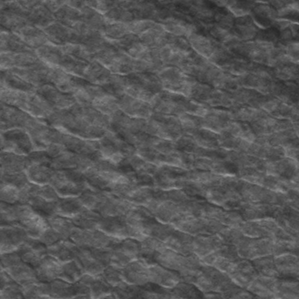
Label: frost